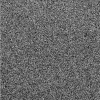
Atmospheric dust classification: dusty